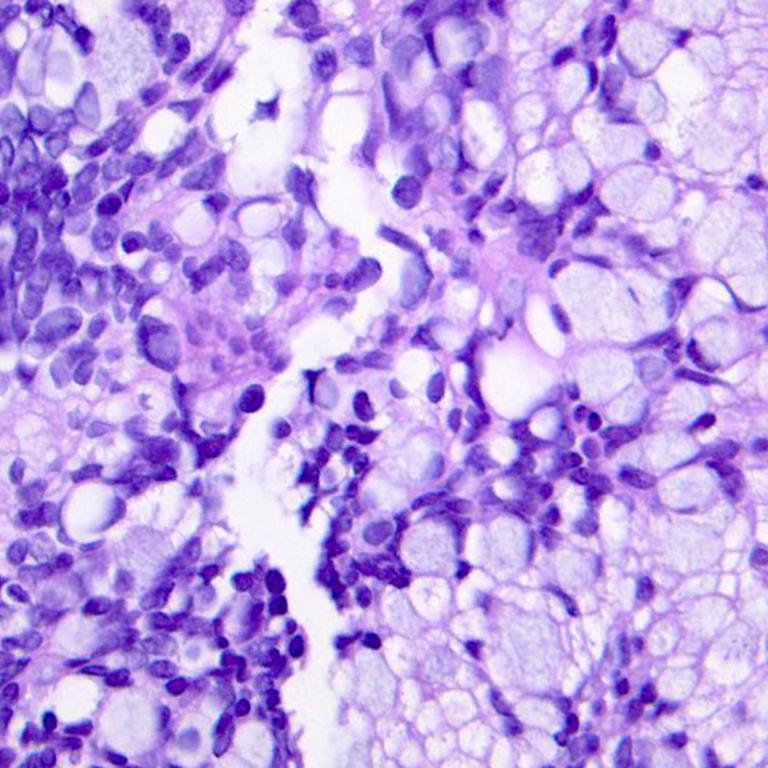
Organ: colon
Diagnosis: adenocarcinomas